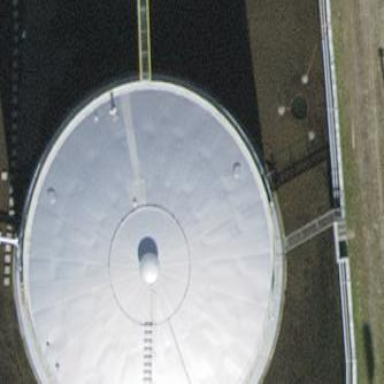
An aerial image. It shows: Building with storage tank.